Question: I have a relative layout that is acting as a button with text content that is being changed dynamically. This text is centered in the layout using the 'android:gravity="center"' attribute. The issue is that I need to inflate another layout inside the same Relative Layout, but align it to the left. I can inflate the view just fine, but it always shows up in the center (as expected since the layout has center gravity). It looks like this...

The gray box is the parent relative layout, and the green box is the view that I am trying to align left. I've tried setting the margins to various things - including an offset left of half the width of the parent view - but nothing is working so far. Is there a way to do this? It might be worth adding that the width of the parent Relative Layout (gray box) will vary, so the solution should preferably work regardless of the size.
XML of the green view being inflated:
'''
<LinearLayout xmlns:android="http://schemas.android.com/apk/res/android"
android:orientation="vertical"
android:layout_width="20dp"
android:layout_height="fill_parent"
android:background="@color/pending_color"
android:paddingLeft="5dp"
android:id="@+id/ribbon">
'''
Code where I am inflating the view into the parent RelativeLayout:
'''
View inflatedView = mLayoutInflater.inflate(R.layout.pending_ribbon, null);
RelativeLayout.LayoutParams params = new LayoutParams(30, RelativeLayout.LayoutParams.MATCH_PARENT);
inflatedView.setLayoutParams(params);
this.addView(inflatedView);
'''
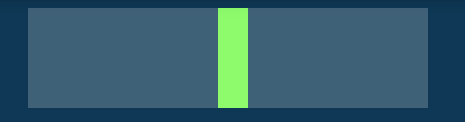
Answer: So, first problem, <URL>. Pass in the parent 'ViewGroup', and 'false' to indicate you don't want to attach it yet:
'''
View inflatedView = mLayoutInflater.inflate(R.layout.pending_ribbon, this, false);
'''
Once you've done that, the view should already have LayoutParams and you won't have to set them manually:
'''
RelativeLayout.LayoutParams params = (RelativeLayout.LayoutParms) inflatedView.getLayoutParams();
'''
Add the 'ALIGN_PARENT_LEFT' rule to your inflated view ('RelativeLayout' doesn't really use 'gravity'):
'''
params.addRule(RelativeLayout.ALIGN_PARENT_LEFT);
'''
Then add the view and you should be good to go:
'''
addView(inflatedView);
'''